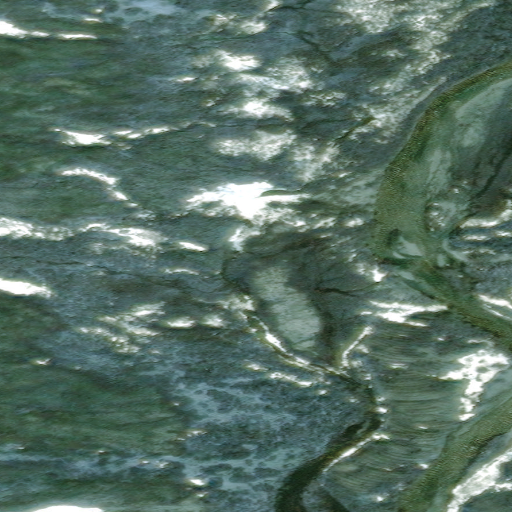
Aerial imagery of valley in Alaska named Gold Gulch containing only unknown